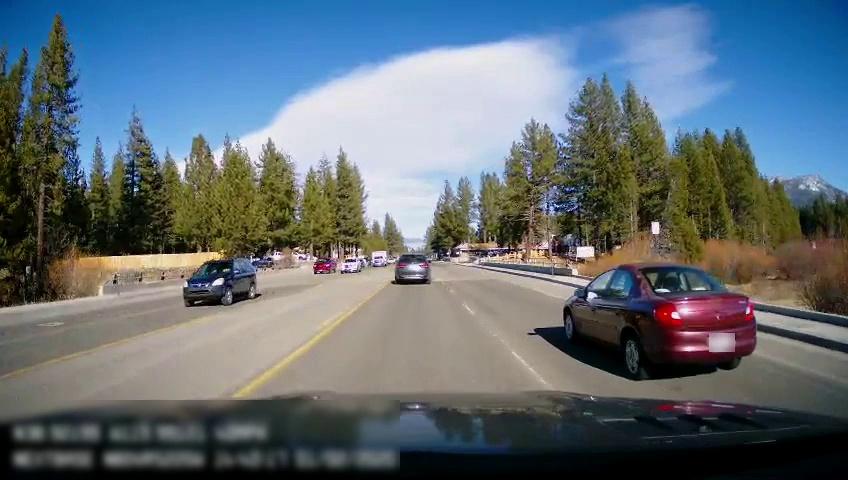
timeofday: Day
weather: Sunny
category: Drivable Space
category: Vehicles | Car
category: Vehicles | SUV
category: Vehicles | SUV
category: Vehicles | SUV
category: Vehicles | Car
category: Vehicles | Car
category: Vehicles | Truck
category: Lanes | Opposite Lane
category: Lanes | Current Lane
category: Lanes | Current Lane